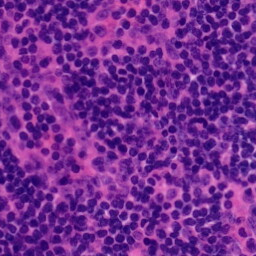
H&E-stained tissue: Tonsil